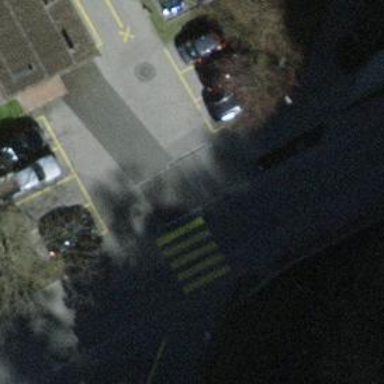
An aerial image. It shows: Marked road crossing with visible markings.